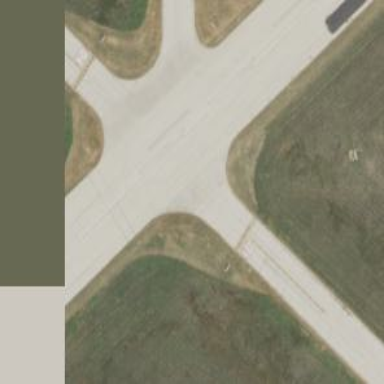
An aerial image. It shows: Image of taxiway at airport.